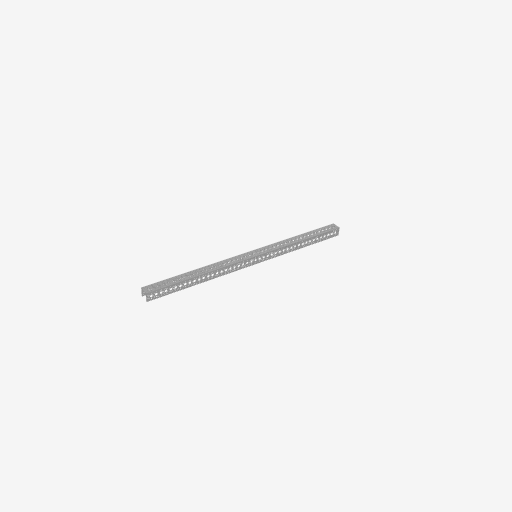
Part: UChannel45H